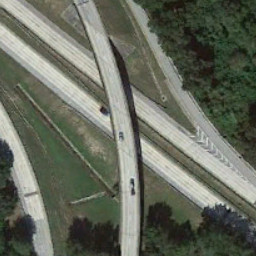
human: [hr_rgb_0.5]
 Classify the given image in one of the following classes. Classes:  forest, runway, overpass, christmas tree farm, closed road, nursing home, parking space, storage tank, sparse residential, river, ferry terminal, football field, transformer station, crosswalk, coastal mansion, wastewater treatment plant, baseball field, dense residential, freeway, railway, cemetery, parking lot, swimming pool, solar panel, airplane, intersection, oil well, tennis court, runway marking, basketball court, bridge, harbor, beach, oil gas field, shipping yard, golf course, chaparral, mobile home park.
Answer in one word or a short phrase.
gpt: overpass